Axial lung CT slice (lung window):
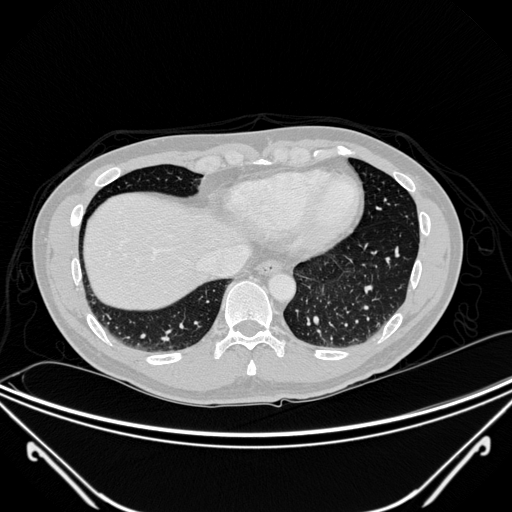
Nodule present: no